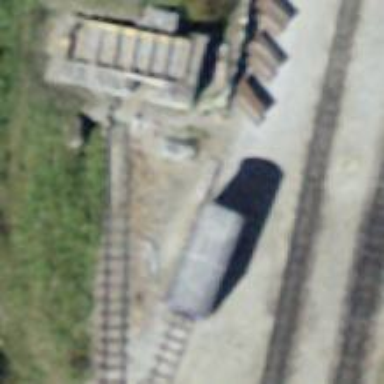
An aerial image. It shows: Preserved narrow-gauge railway in service yard.